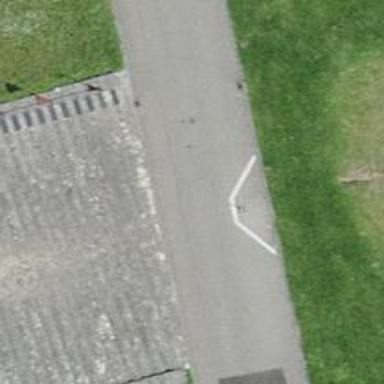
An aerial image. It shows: Road with steps.